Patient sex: M
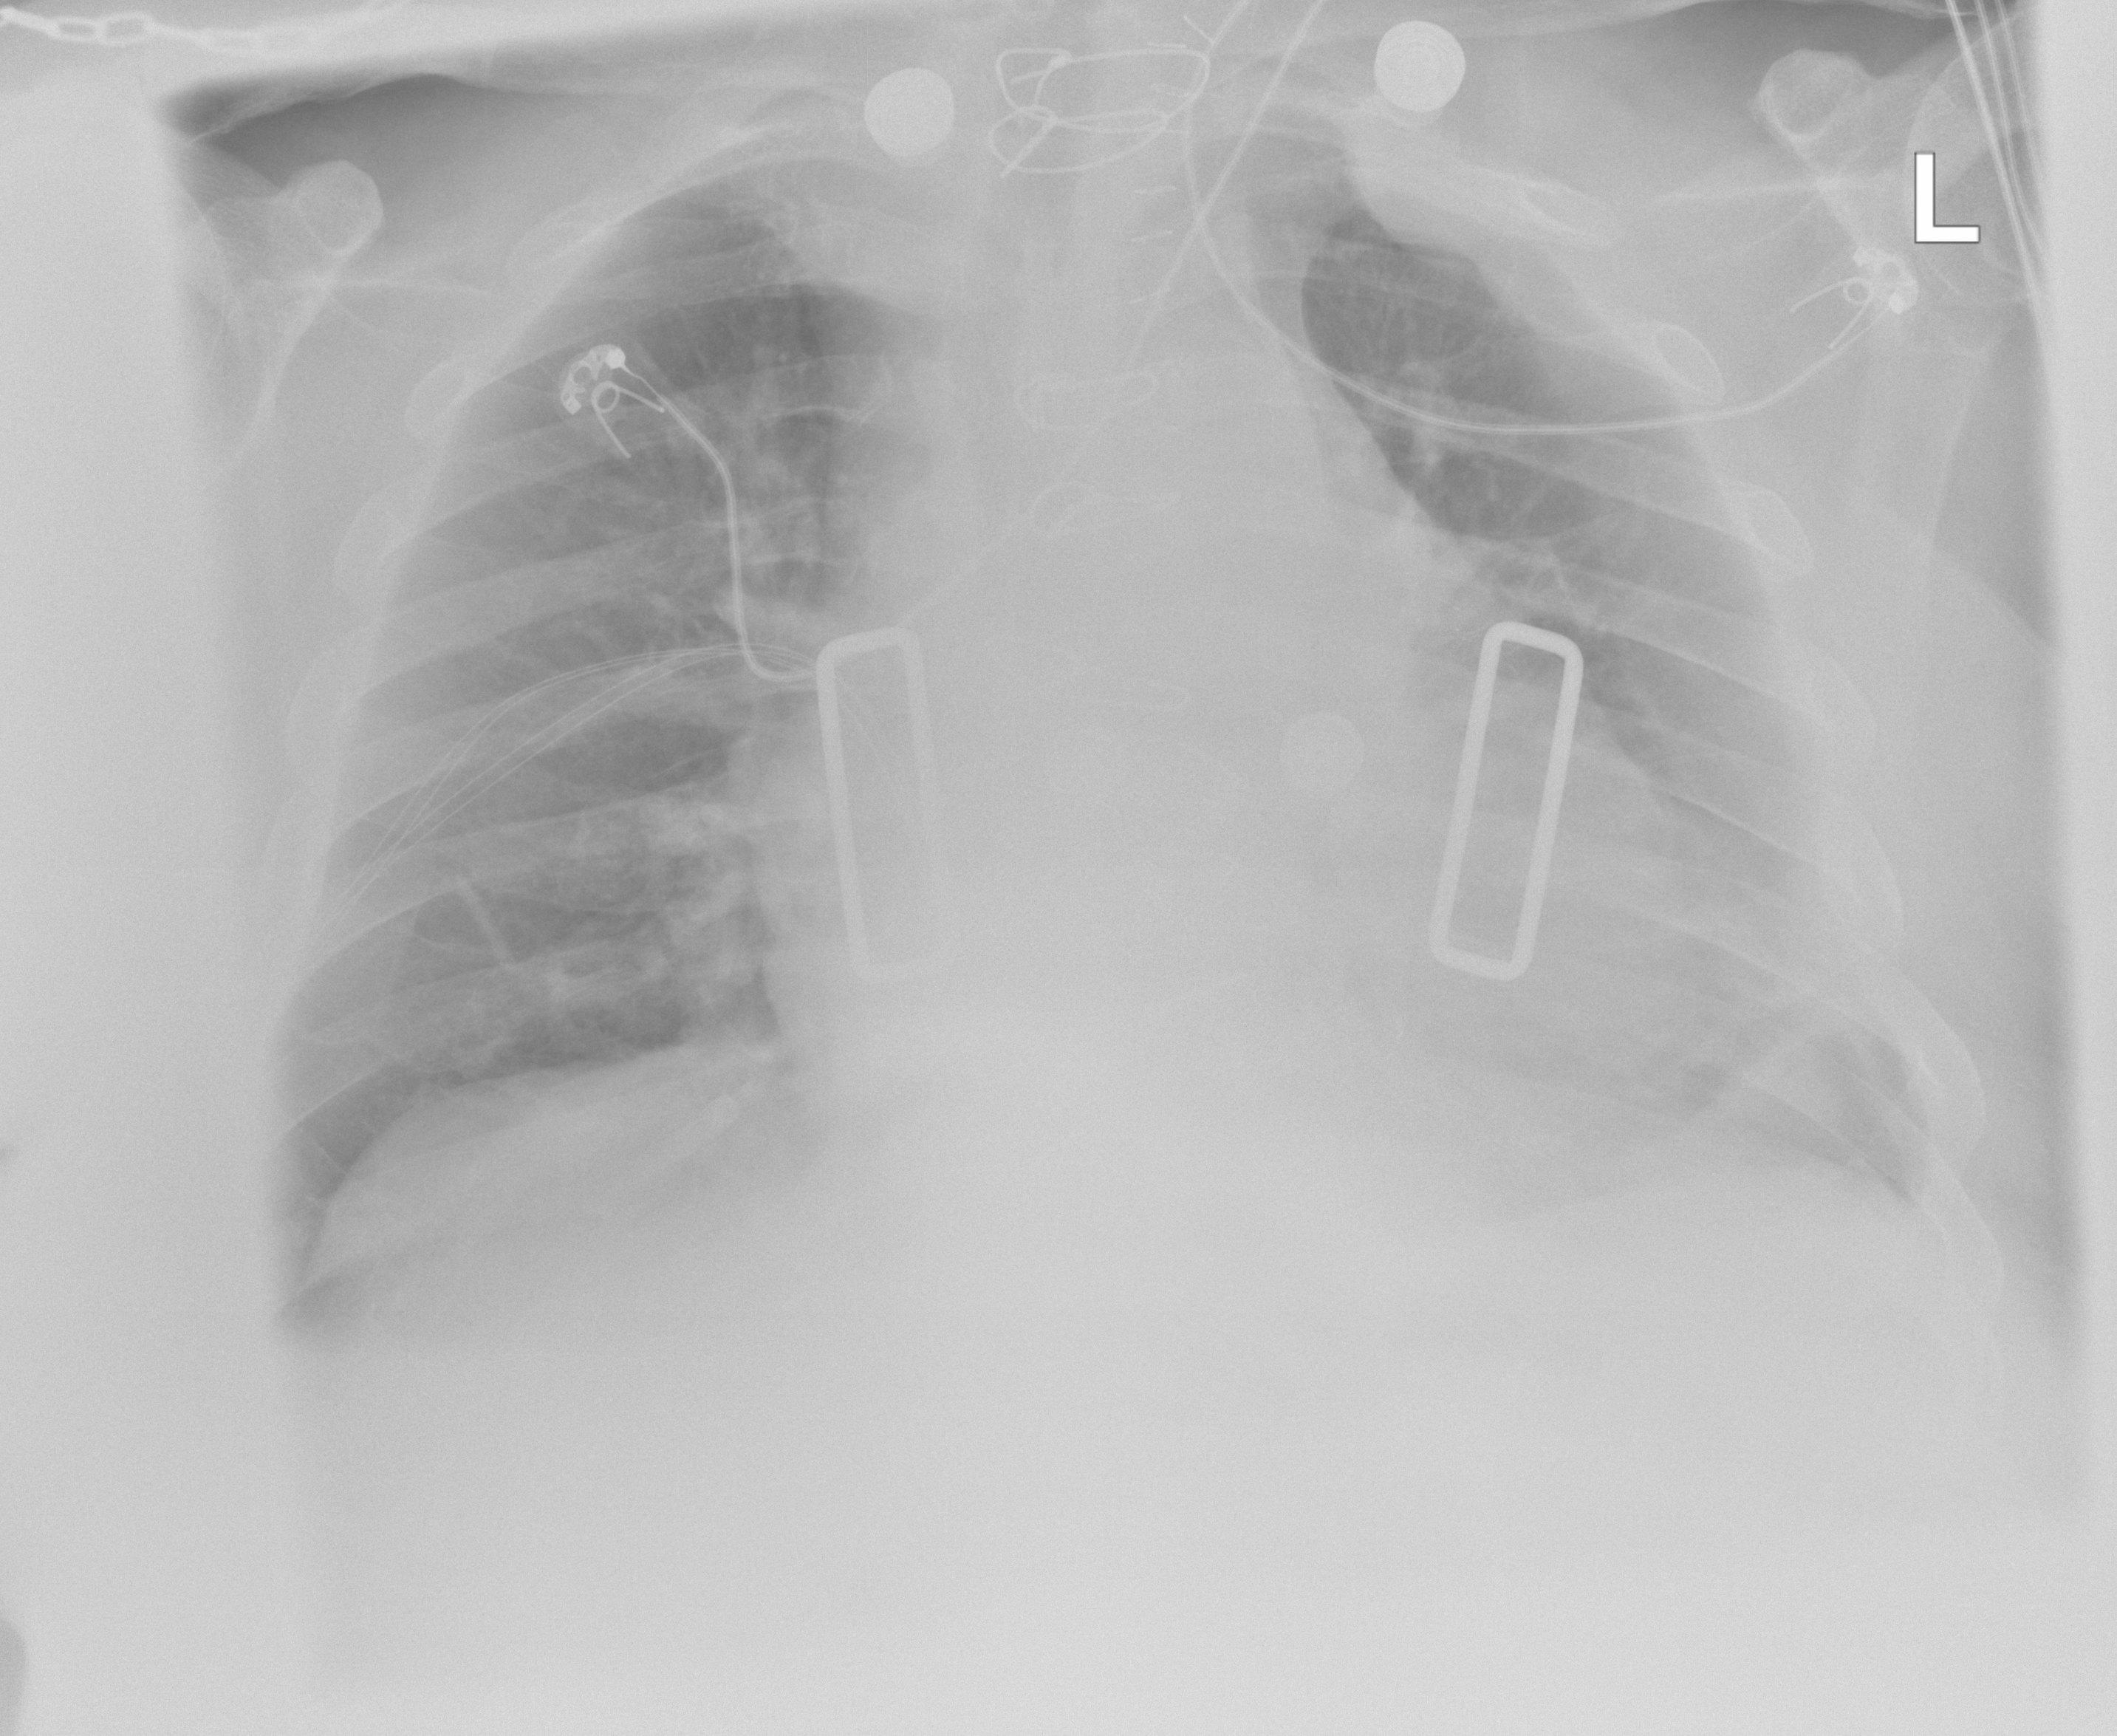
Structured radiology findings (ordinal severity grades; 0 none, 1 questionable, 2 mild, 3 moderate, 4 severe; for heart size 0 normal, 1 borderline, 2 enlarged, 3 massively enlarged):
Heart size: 2
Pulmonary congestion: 0
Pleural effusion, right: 0
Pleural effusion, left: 2
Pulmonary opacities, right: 0
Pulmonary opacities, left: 0
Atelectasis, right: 0
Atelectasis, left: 2